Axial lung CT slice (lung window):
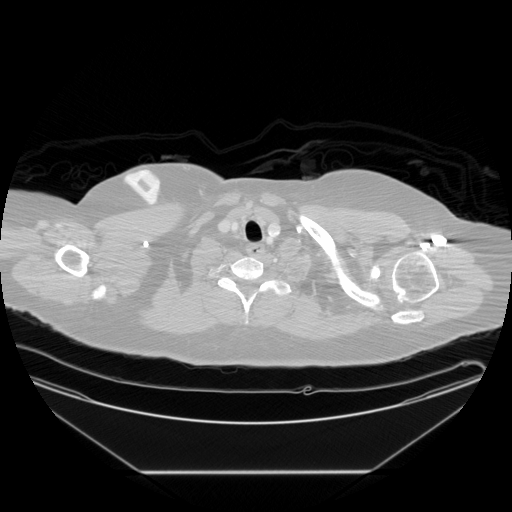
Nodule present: no